Два плоских зеркала $З_{1}$ и $З_{2}$, каждое из которых имеет форму квадрата со стороной $a$, сложены под прямым углом. Точечный источник света $S$ располагается на расстоянии $a$ от каждого из зеркал (схема опыта приведена на рисунке).
Заштрихуйте области, находясь в которых наблюдатель сможет увидеть ровно $n$ изображений источника $S$; принять $n=0, 1, 2, 3, 4, 5$.
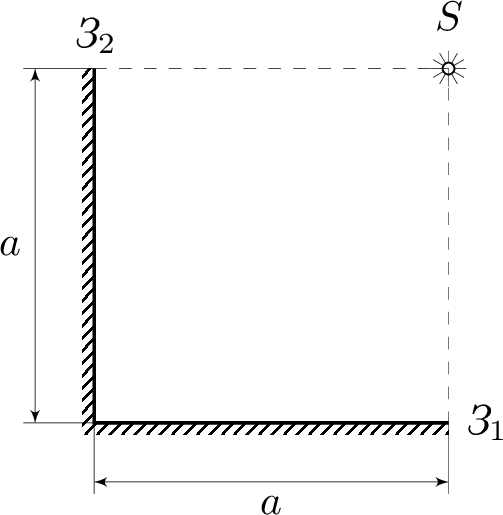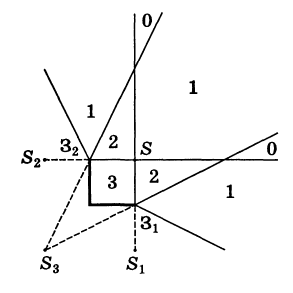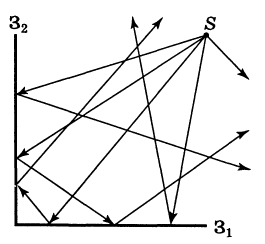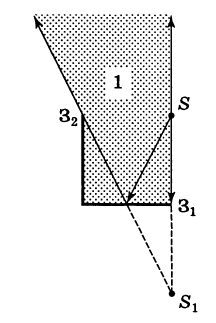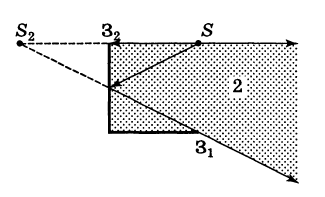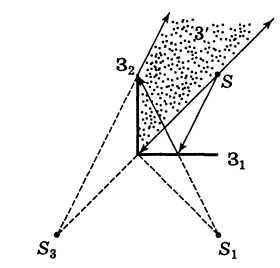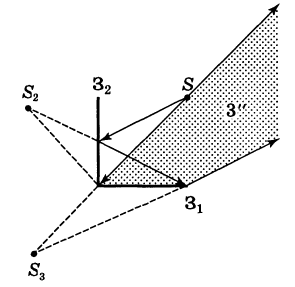
Решение: Идущий от источника света $S$ луч может (см. рис. $1$): В двух последних случаях луч света после отражений изменяет свое направление на противоположное, и поэтому в дальнейшем он отражаться от зеркал не будет. В системе зеркал образуются следующие изображения источника света $S$: $S_{1}$ при отражении в зеркале $З_{1}$; $S_{2}$ в зеркале $З_{2}$; $S_{3}$ сначала в зеркале $З_{1}$, затем в зеркале $З_{2}$ (либо сначала в зеркале $З_{2}$, а затем в зеркале $З_{1}$).  Изображение $S_{1}$ будет наблюдаться в области $1$ (см. рис. $2$), изображение $S_{2}$ — в области $2$ (см. рис. $3$).  Изображение $S_{3}$, полученное в результате отражения сначала от зеркала $З_{1}$, затем от зеркала $З_{2}$, будет наблюдаться в области $3^{\prime}$ (см. рис. $4$); это же изображение, полученное в результате отражения сначала от зеркала $З_{2}$, затем от зеркала $З_{1}$, — в области $3^{\prime \prime}$ (см. рис. $5$).   Ответ к задаче представлен на рисунке $6$. Цифры $0$, $1$, $2$, $3$ показывают количество изображений, наблюдаемых в каждой из областей.
Темы:
T, Оптика, Геометрическая оптика, Всероссийские, Зеркало